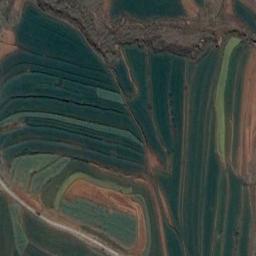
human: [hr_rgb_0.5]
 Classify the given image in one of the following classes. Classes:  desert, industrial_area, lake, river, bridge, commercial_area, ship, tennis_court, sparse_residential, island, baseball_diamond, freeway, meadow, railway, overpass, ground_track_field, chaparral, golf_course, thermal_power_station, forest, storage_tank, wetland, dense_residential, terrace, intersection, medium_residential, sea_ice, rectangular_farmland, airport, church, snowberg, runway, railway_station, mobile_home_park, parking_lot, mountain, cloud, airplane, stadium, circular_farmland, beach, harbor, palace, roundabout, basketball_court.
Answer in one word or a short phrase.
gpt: terrace